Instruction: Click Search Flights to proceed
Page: home
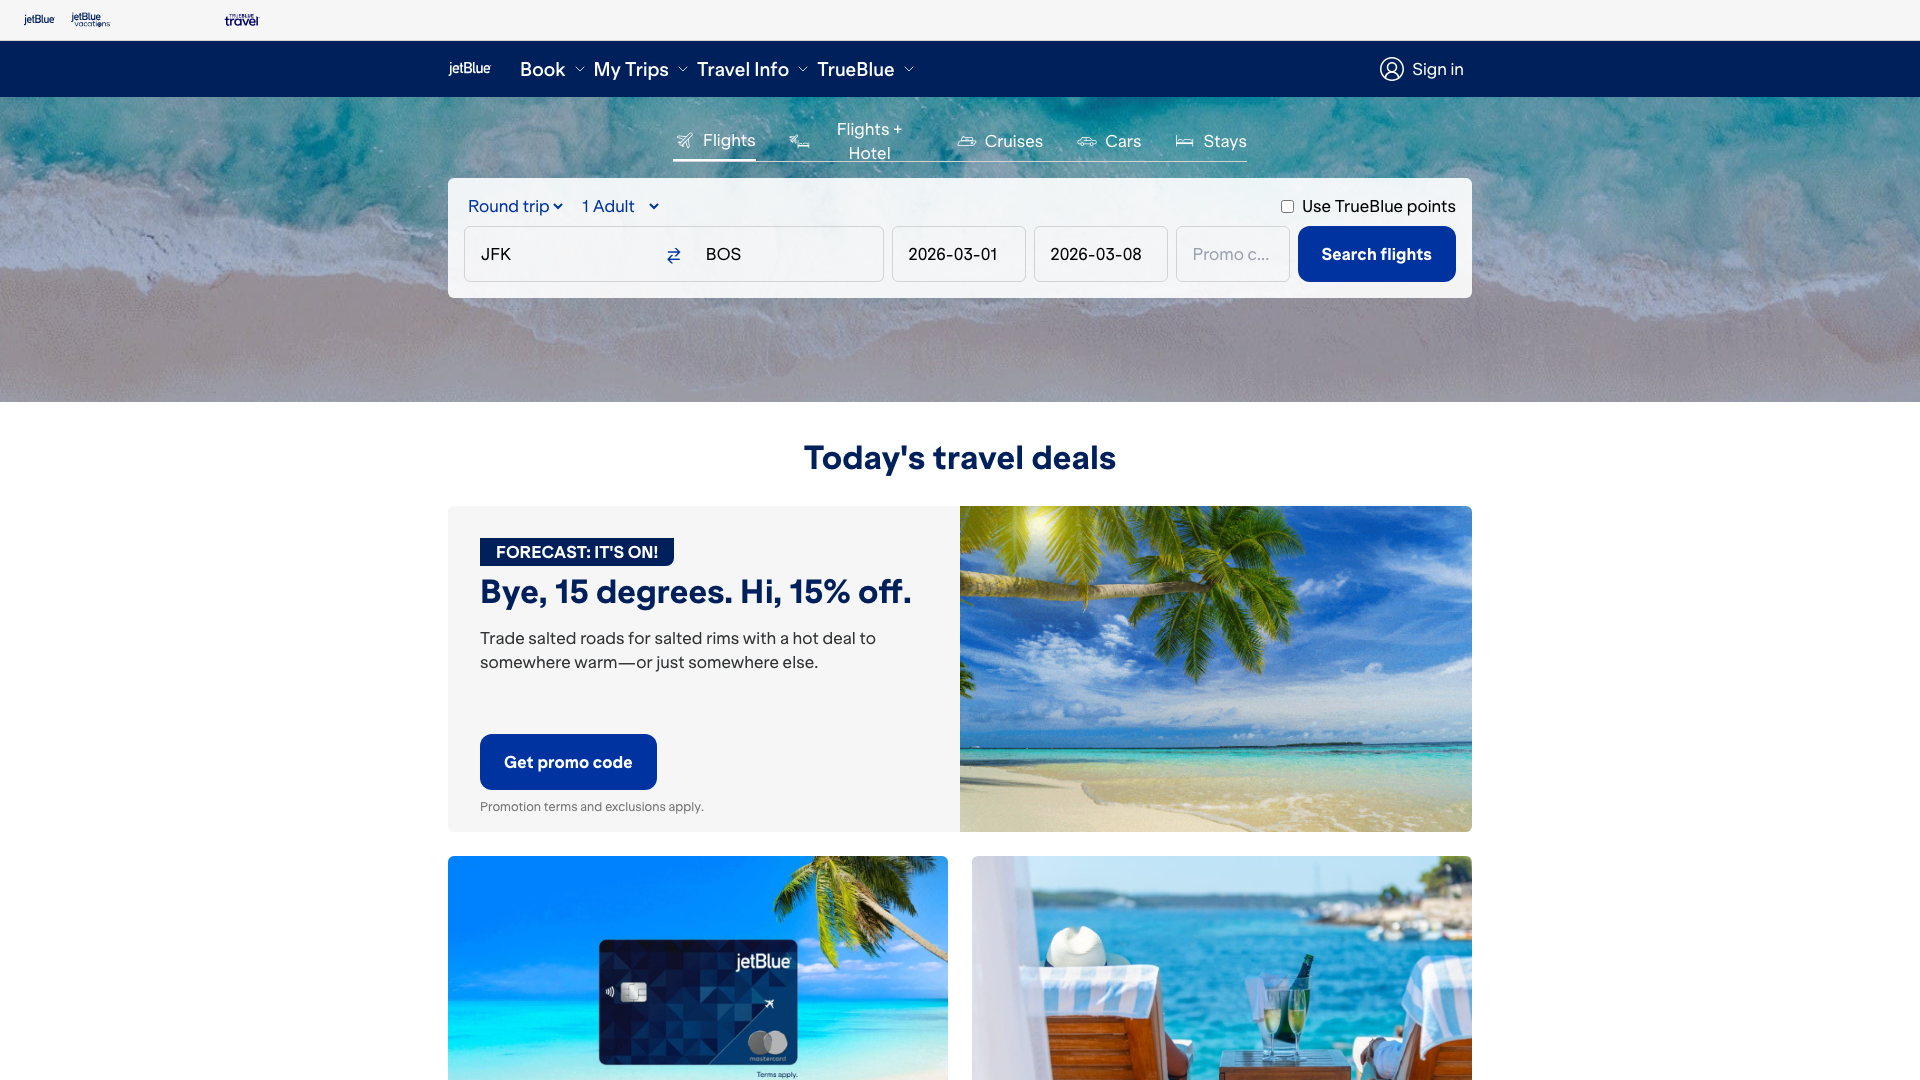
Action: click